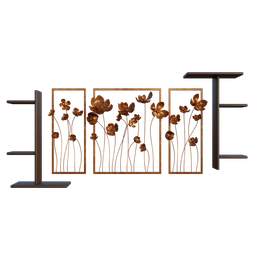
Label: decoration